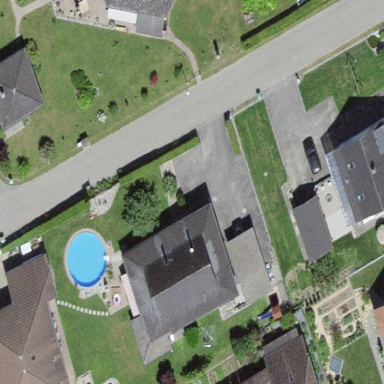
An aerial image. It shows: Residential building.